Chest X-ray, PA view. Patient: 42 years old, sex F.
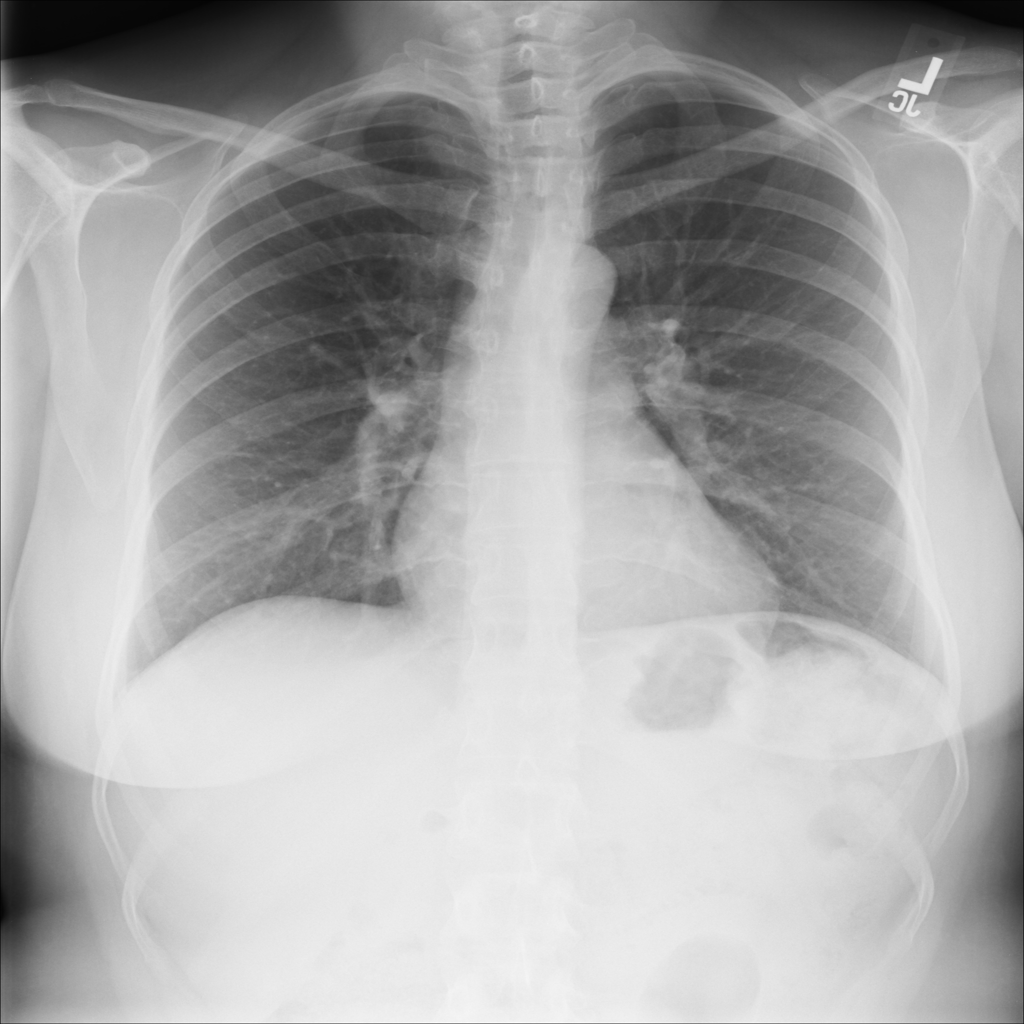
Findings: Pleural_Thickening